【题型】证明题　【知识点】立体几何　【难度】medium
如图，在五面体 \(ABCDEF\) 中，\(AB \parallel CD\)，\(BD \perp BF\)，平面 \(ABFE \cap\) 平面 \(CDEF = EF\)，\(AB = AD = AE = 2\)，\(BC = 2\sqrt{3}\)，\(EF = 3\)，\(\angle BAD = \angle DAE = \dfrac{\pi}{3}\).

(1) 证明：\(EF \parallel\) 平面 \(ABCD\);

\vspace{0.5em}

(2) 若点 \(O\)、\(G\) 分别为 \(AD\)、\(BC\) 的中点，证明：平面 \(EOGF \perp\) 平面 \(ABCD\);

\vspace{0.5em}

(3) 求该五面体的体积.

\vspace{0.2em}
（注：本题用空间向量法求解或证明不给分，若需要作辅助线，请在答题卡上作出相应的辅助线.）
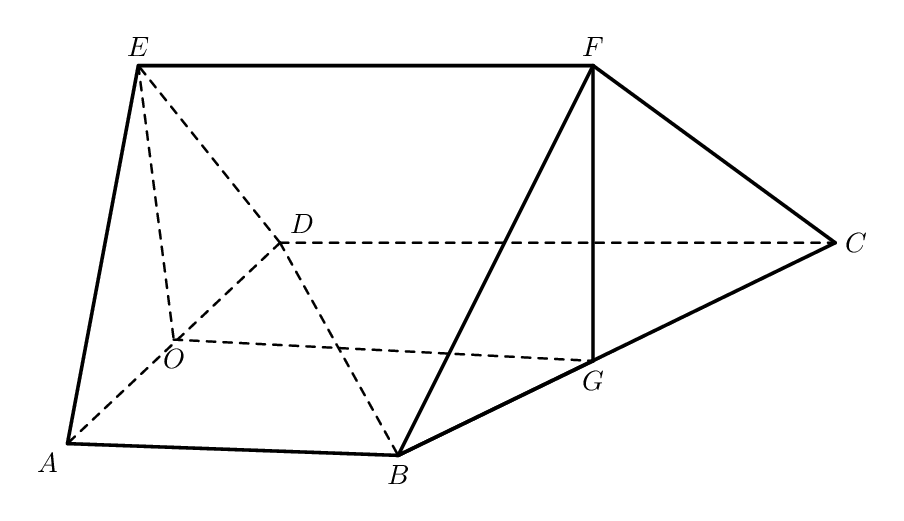
【解答】
\textbf{【答案】} (1) 证明见解析

(2) 证明见解析

(3) \(\dfrac{9}{2}\)

\vspace{0.5em}

\textbf{【分析】} (1) 应用线面平行判定定理证明 ；

(2) 应用面面垂直判定定理证明即可；

(3) 把几何体补形应用柱体体积公式计算即可.

\vspace{0.5em}

\textbf{【详解】} (1) 因为 \(AB \parallel CD\)，\(AB \not\subset\) 平面 \(CDEF\)，\(CD \subset\) 平面 \(CDEF\)，所以 \(AB \parallel\) 平面 \(CDEF\)，

又因为 \(AB \subset\) 平面 \(ABEF\) 且平面 \(ABEF \cap\) 平面 \(CDEF = EF\)，

所以 \(AB \parallel EF\)，又 \(EF \not\subset\) 平面 \(ABCD\)，\(AB \subset\) 平面 \(ABCD\)，所以 \(EF \parallel\) 平面 \(ABCD\).

\vspace{0.5em}

(2) 因为 \(AB = AD = 2\)，\(\angle BAD = \dfrac{\pi}{3}\)，所以 \(\triangle ABD\) 为正三角形，所以 \(\angle ABD = \angle ADB = \dfrac{\pi}{3}\)，又 \(AB \parallel CD\)，

所以 \(\angle BDC = \dfrac{\pi}{3}\)，又 \(BC = 2\sqrt{3}\)，所以在 \(\triangle BCD\) 中，由余弦定理，得 \((2\sqrt{3})^2 = 2^2 + CD^2 - 2CD\)，解得 \(CD = 4\) 或 \(CD = -2\)（舍去），

因为 \(BD^2 + BC^2 = 2^2 + (2\sqrt{3})^2 = CD^2 = 4^2\)，所以 \(BD \perp BC\)，又 \(BD \perp BF\)，且 \(BC \cap BF = B\)，

所以 \(BD \perp\) 平面 \(BCF\)，又 \(BD \subset\) 平面 \(ABCD\)，所以平面 \(ABCD \perp\) 平面 \(BCF\).

因为 \(AD = AE = 2\)，\(\angle DAE = \dfrac{\pi}{3}\)，所以 \(\triangle ADE\) 为正三角形，

因为 \(\triangle ADE\) 为正三角形，所以 \(EO = \sqrt{3}\)，

由梯形中位线，可得 \(OG = \dfrac{AB + CD}{2} = EF\)，且 \(OG \parallel AB \parallel CD\)，所以 \(OG \parallel EF\)，\(OG = EF\)，所以四边形 \(OEGF\) 为平行四边形，

所以 \(FG \parallel EO\)，\(FG = EO\)，即 \(FG = \sqrt{3} = \dfrac{1}{2}BC\)，所以 \(FG \perp BC\)，又平面 \(ABCD \cap\) 平面 \(BCF = BC\)，

所以 \(FG \perp\) 平面 \(ABCD\)，所以 \(EO \perp\) 平面 \(ABCD\)，又 \(EO \subset\) 平面 \(AED\)，所以平面 \(AED \perp\) 平面 \(ABCD\).

(3) 过 \(G\) 作直线 \(MN \parallel AD\)，延长 \(AB\) 与 \(MN\) 交于点 \(M\)，\(MN\) 与 \(CD\) 交于点 \(N\)，连接 \(FM\)，\(FN\).

因为 \(G\) 为 \(BC\) 的中点，所以 \(MG = OA\) 且 \(MG \parallel OA\)，所以四边形 \(AOGM\) 为平行四边形，

所以 \(AM = OG\)，同理 \(DN = OG\)，所以 \(AM = OG = DN = EF = 3\).

又 \(AB \parallel CD\)，所以 \(AM \parallel DN\)，所以 \(AM \parallel DN \parallel EF\)，

所以多面体 \(MNF-ADE\) 为三棱柱. 过 \(M\) 作 \(MH \perp AD\) 于 \(H\) 点，因为平面 \(ADE \perp\) 平面 \(ABCD\)，所以 \(MH \perp\) 平面 \(ADE\)，

所以线段 \(MH\) 的长即三棱柱 \(MNF-ADE\) 的高，在 \(\square AMH\) 中，

\(MH = AM \cdot \sin60^\circ = \dfrac{3\sqrt{3}}{2}\)，

所以三棱柱 \(MNF-ADE\) 的体积为 \(\dfrac{\sqrt{3}}{4} \times 2^2 \times \dfrac{3\sqrt{3}}{2} = \dfrac{9}{2}\).

因为三棱锥 \(F-BMG\) 与 \(F-CNG\) 的体积相等，所以所求多面体的体积为 \(\dfrac{9}{2}\).

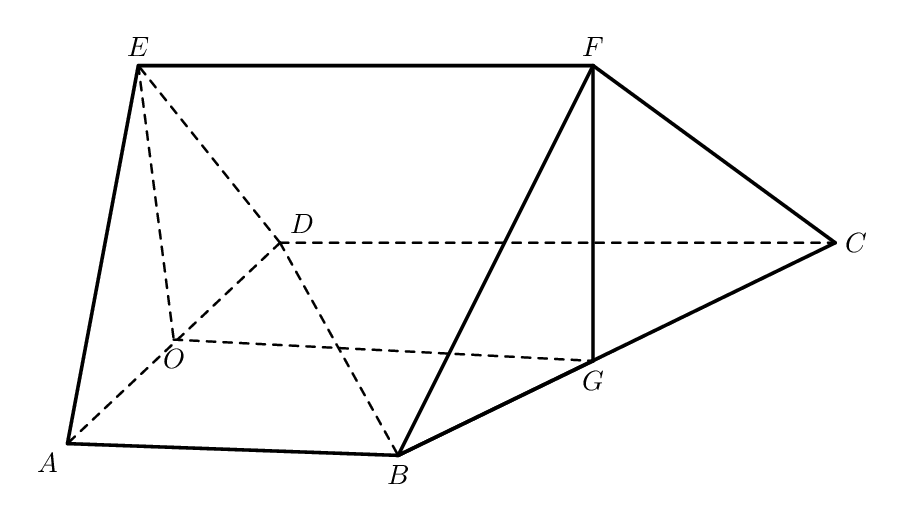
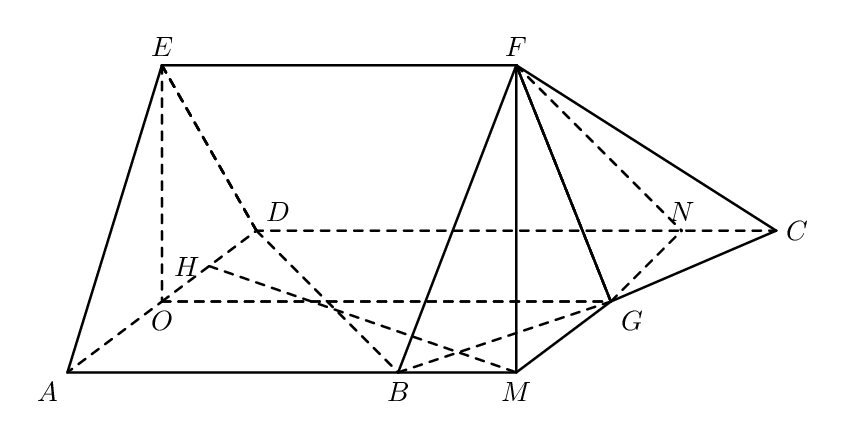